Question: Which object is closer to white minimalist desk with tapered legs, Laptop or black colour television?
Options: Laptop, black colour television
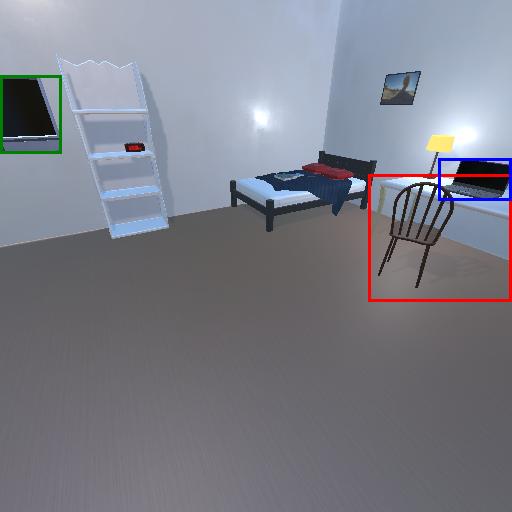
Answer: Laptop